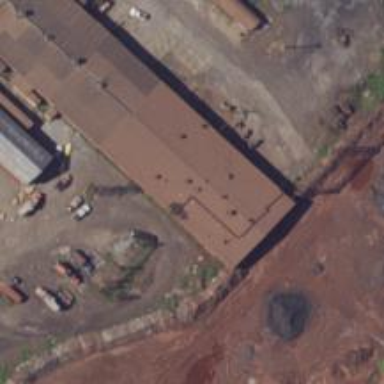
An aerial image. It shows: Industrial building.